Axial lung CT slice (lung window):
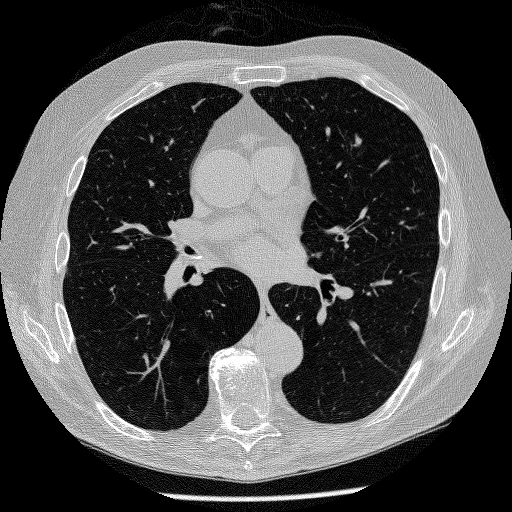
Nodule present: no